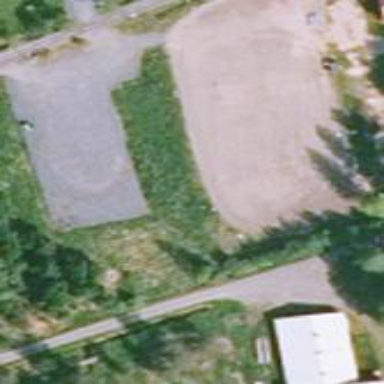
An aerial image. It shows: Pitch with fine gravel surface designated for leisure land.